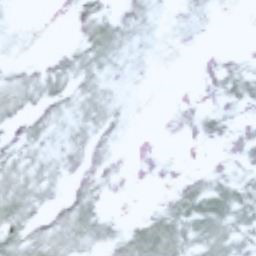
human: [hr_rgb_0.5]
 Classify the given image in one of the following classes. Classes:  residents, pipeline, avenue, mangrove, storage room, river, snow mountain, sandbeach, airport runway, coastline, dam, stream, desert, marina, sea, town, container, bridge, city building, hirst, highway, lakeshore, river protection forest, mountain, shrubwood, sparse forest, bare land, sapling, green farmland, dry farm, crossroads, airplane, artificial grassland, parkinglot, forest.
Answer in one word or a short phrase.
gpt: snow mountain